Question: As shown in the title, why do you use "=1" in the IEC symbol for XOR instead of "=2", "3", or write XOR directly. Similarly, I have the same doubts about other gate circuits.

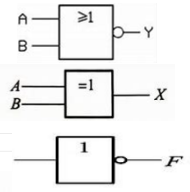
Answer: > why do you use "=1" in the IEC symbol for XOR instead of "=2"
You're talking about the IEC symbol for XOR with two inputs. '=1' is written because the output of the gate is true when exactly one of the inputs is true. If the symbol is draws with more than two inputs, then the symbol might be written with '=2' (or some other number) to indicate that the output is true when exactly two inputs (or the number given) are true. See the Wikipedia <URL> for more information.